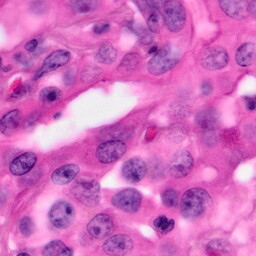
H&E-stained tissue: Pancreatic